Question: Hell I'm making a navigation where one specific Element should be highlighted from other elements of the navigation.
I created a css class highlighted where i increase font the size. But then the text is not on the same hight as the smaller texts.
'''
#navigation .bar a.highlight{
font-size: large;
}
'''
It looks like this:

Sorry I'm new to css and html and I guess it's an easy solution.
Please take a look at my code
<URL>
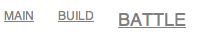
Answer: You need to add a 'line-height'.
Try this:
'''
#navigation .bar a.highlight {
font-size: large;
line-height: 12px; /*Same as your font-size for normal items*/
}
'''
Because your font size for the page is 12px, a 'line-height' of '12px' will vertically center it. If you change the font-size, be sure to change the 'line-height'.
<URL>